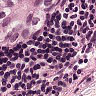
Metastatic tissue present: yes